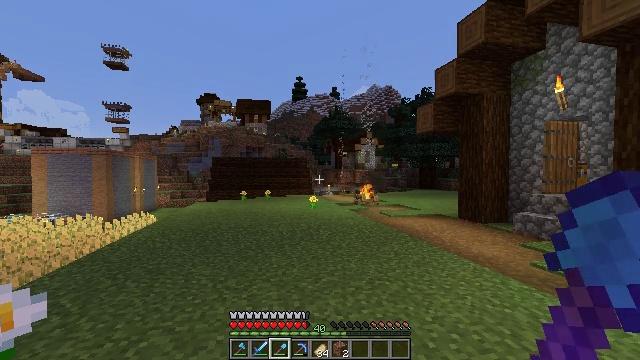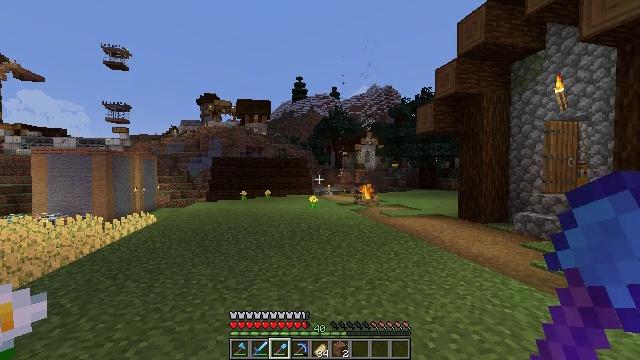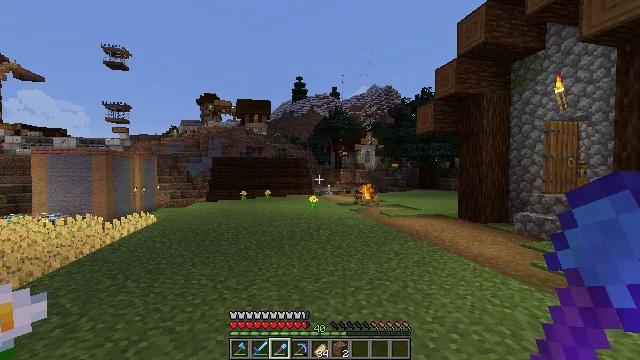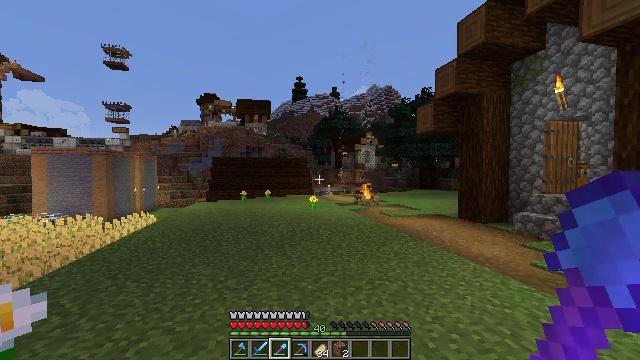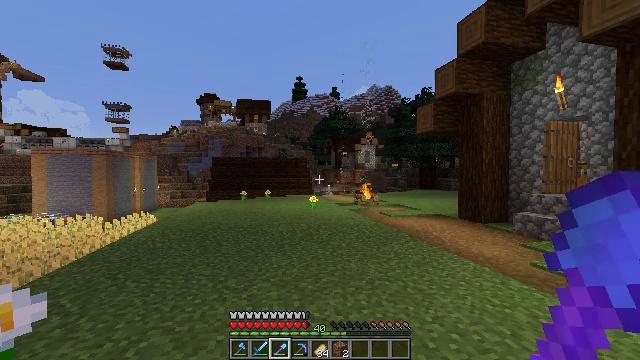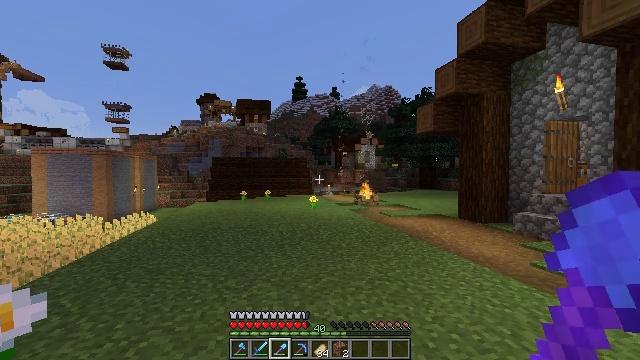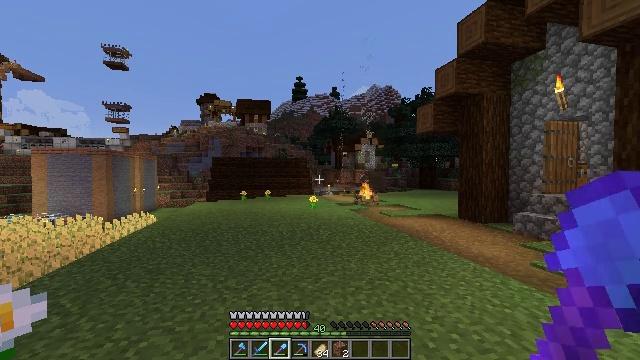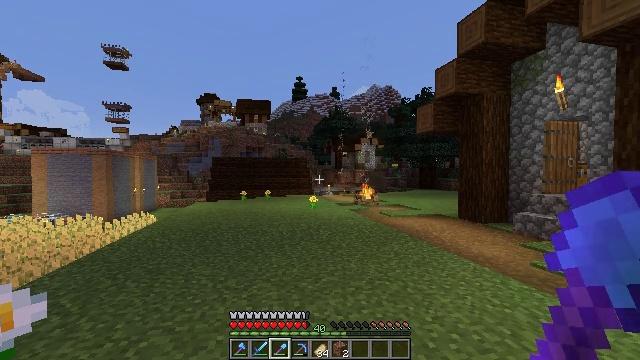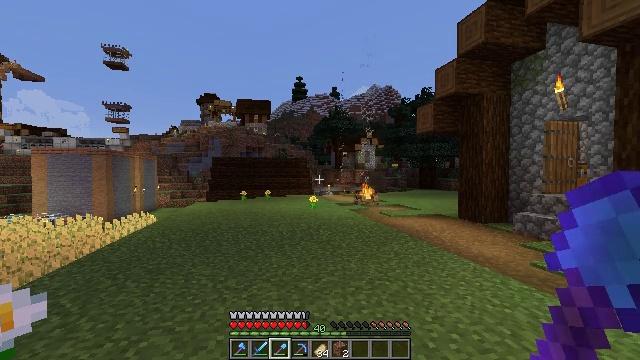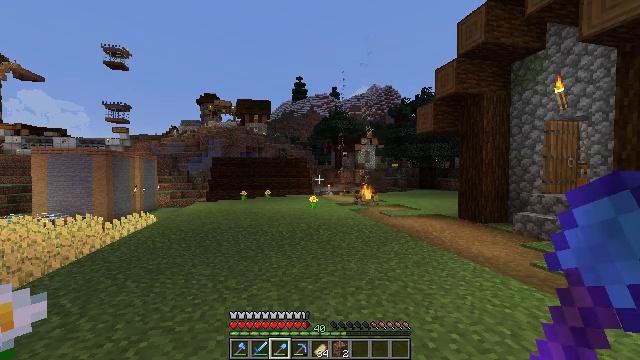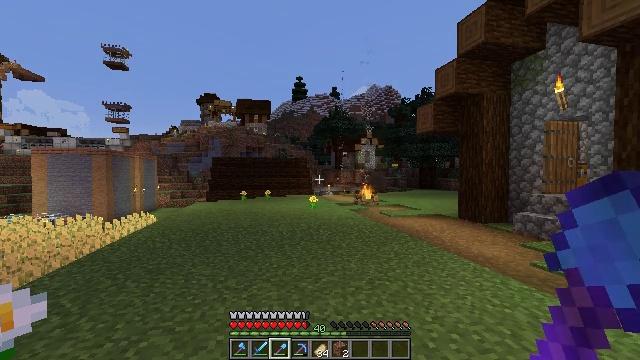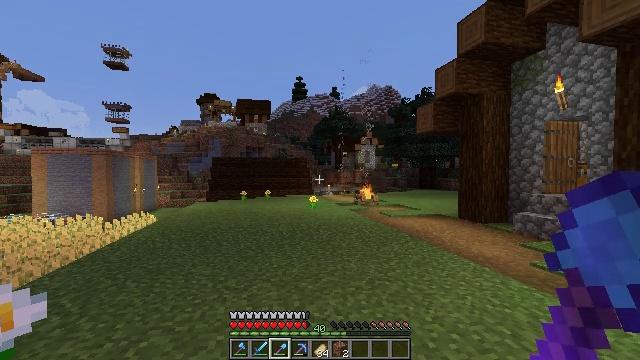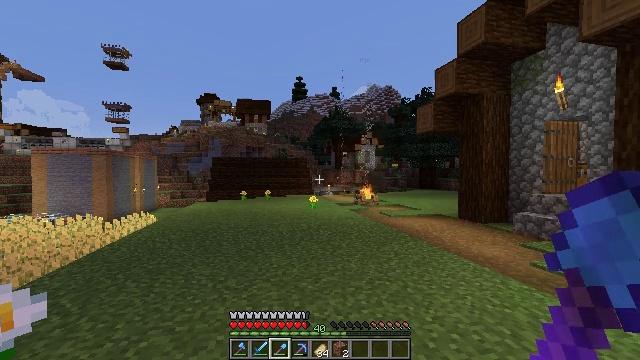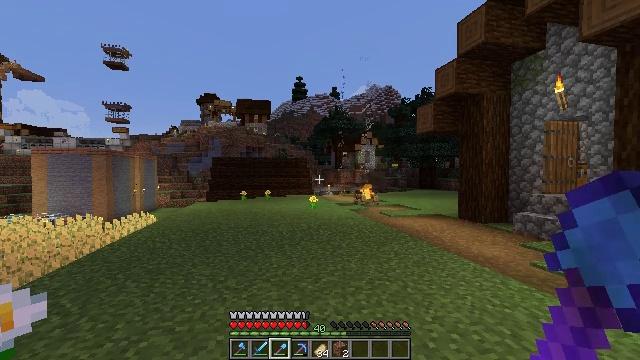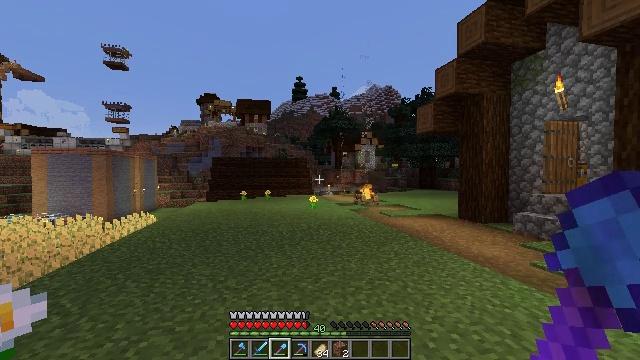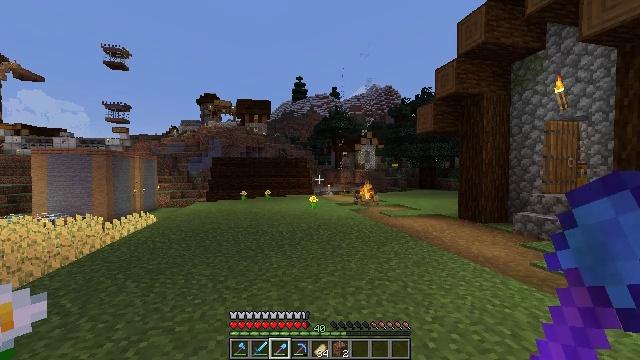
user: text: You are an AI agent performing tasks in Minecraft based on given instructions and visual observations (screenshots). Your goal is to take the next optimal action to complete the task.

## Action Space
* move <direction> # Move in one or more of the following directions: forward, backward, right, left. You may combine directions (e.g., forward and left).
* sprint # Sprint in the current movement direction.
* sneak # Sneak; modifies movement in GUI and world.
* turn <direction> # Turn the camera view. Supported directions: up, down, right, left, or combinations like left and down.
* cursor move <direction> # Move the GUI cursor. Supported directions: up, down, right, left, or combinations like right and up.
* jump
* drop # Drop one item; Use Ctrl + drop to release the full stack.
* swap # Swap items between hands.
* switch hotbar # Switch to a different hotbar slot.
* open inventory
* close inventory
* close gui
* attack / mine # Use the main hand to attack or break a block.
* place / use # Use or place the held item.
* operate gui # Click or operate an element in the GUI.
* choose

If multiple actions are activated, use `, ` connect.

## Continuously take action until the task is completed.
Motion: motion action
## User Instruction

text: Break the mature wheat plants.
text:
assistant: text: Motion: no_op
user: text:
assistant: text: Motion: no_op
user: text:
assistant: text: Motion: no_op
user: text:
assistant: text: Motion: no_op
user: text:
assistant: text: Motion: no_op
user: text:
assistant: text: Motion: no_op
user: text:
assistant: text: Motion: no_op
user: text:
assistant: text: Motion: no_op
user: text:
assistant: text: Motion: no_op
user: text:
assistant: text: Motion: no_op
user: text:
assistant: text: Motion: no_op
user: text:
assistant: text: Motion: no_op
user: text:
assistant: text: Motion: no_op
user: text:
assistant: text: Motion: no_op
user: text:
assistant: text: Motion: no_op
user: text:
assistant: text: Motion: no_op
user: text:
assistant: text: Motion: no_op
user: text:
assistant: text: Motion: no_op
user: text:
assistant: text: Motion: no_op
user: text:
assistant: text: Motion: no_op
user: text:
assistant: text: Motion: no_op
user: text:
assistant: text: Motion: no_op
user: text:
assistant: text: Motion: no_op
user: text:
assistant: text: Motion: no_op
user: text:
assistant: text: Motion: no_op
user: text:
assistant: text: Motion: no_op
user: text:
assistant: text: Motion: no_op
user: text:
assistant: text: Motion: no_op
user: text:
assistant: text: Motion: no_op
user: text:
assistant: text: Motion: no_op